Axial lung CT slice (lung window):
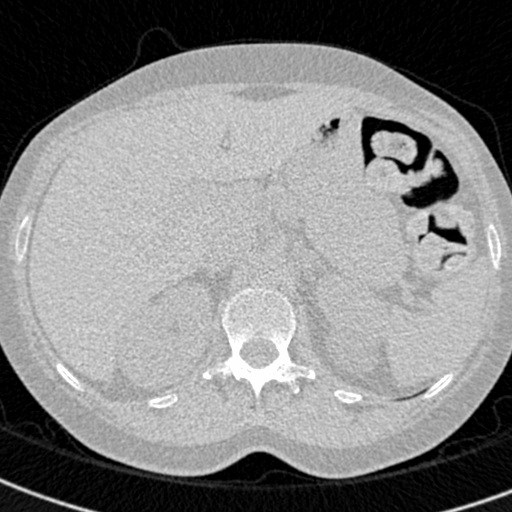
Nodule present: no